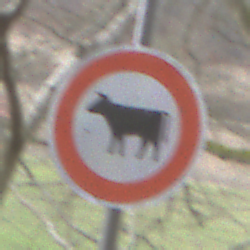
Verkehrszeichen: VerbotViehtrieb
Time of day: MorningAfternoon
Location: Outdoor (Nature)
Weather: PartlyCloudy
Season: NotSpecified
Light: Natural